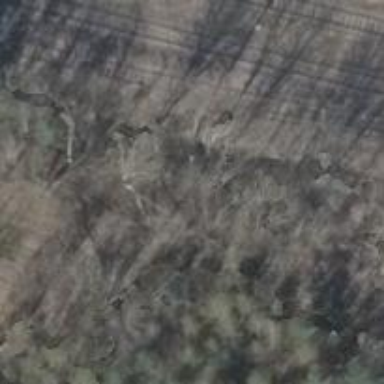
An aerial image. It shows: Disused railway spur.